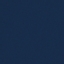
Land use / land cover class: SeaLake